Question: I have a gallery item which consists of a 'RelativeLayout' containing an 'ImageView' and a 'TextView'. (see my masterpiece of drawing below)

Upon start of the activity one gallery item takes up all the space of the screen making the image look lost on the left side and the textview (blue banner) way too long. I want to have several items next to each other depending on the image width.
The image is being replaced after loaded from a server so I can't know how wide the image will be exactly when I start/layout the activity.
I now want to adjust the 'RelativeLayout''s width to the width of the image after it has been loaded and placed into the view.
I already played around with the 'getLayoutParams()' method inside the ListAdapter for the Gallery but this leads to ANRs and no result at all.
Here's the layout for my gallery item:
'''
<?xml version="1.0" encoding="utf-8"?>
<RelativeLayout
xmlns:android="http://schemas.android.com/apk/res/android"
android:id="@+id/item_wrap"
android:layout_width="wrap_content"
android:layout_height="wrap_content"
android:layout_marginBottom="@dimen/item_margin"
>
<ImageView
android:id="@+id/item_image"
android:layout_width="wrap_content"
android:layout_height="fill_parent"
android:adjustViewBounds="true"
/>
<TextView
android:id="@+id/item_name"
android:layout_width="fill_parent"
android:layout_height="@dimen/item_title_height"
android:layout_alignParentBottom="true"
android:text="Some longer title so you can see how the text behaves"
android:singleLine="true"
android:gravity="left|center_vertical"
android:paddingLeft="10dip"
android:background="@drawable/title_gradient_grey"
/>
</RelativeLayout>
'''
Any help how to relayout after the image has been inserted?
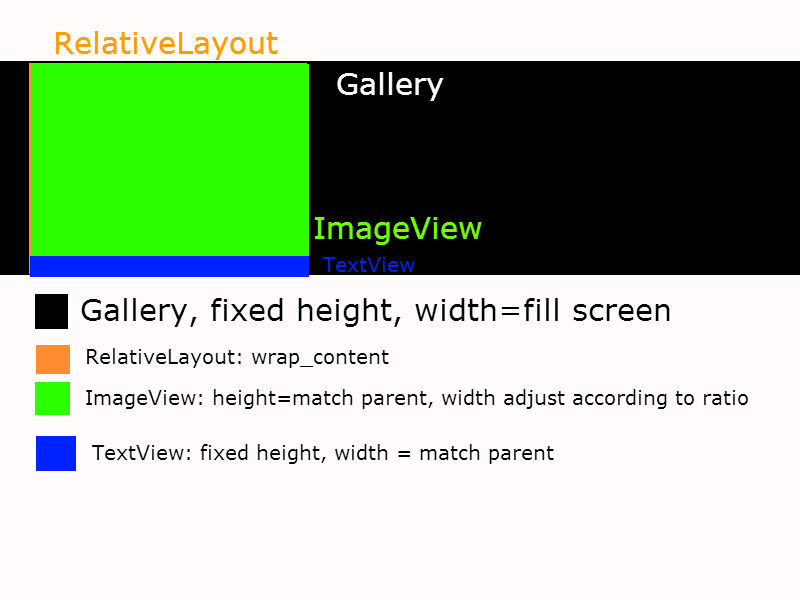
Answer: you should resize image after downloading from server.This is necessary coz the image you are downloading may be of much bigger size and set property for ImageView as
'<ImageView ... android:scaleType="fitXY"' this would lead you to scaling.
other option is
'<ImageView ... android:scaleType="center"' if you don't want scaling.